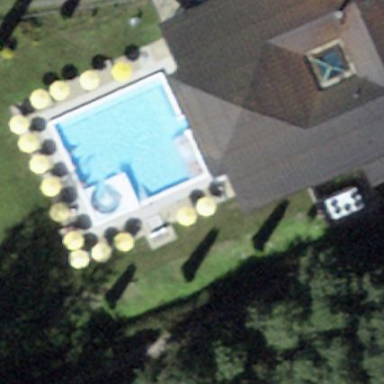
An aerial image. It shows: Public bath.